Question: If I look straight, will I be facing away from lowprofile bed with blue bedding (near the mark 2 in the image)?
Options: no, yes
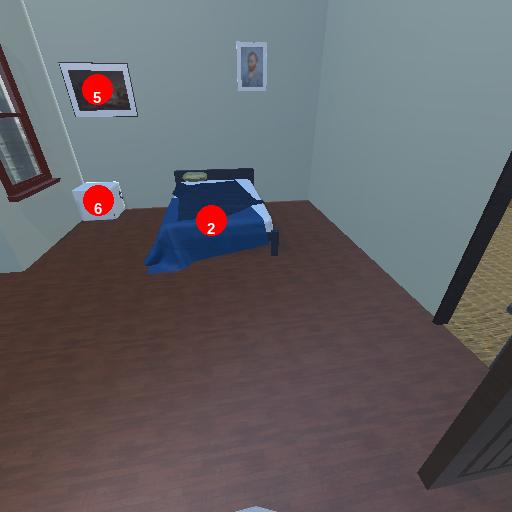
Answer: no